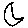
Label: moon